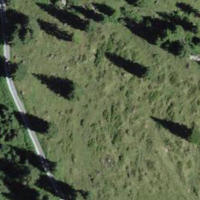
EUNIS habitat code: 43
Species observed at this site:
Lamium galeobdolon